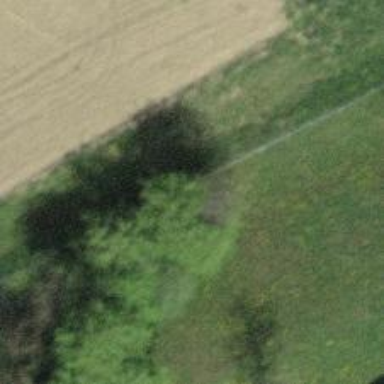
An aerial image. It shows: Row of trees in natural setting.